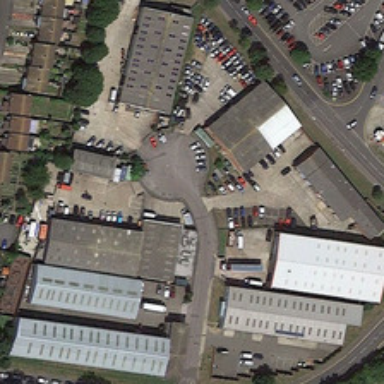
Some buildings with parking lots and some green trees are in an industrial area .